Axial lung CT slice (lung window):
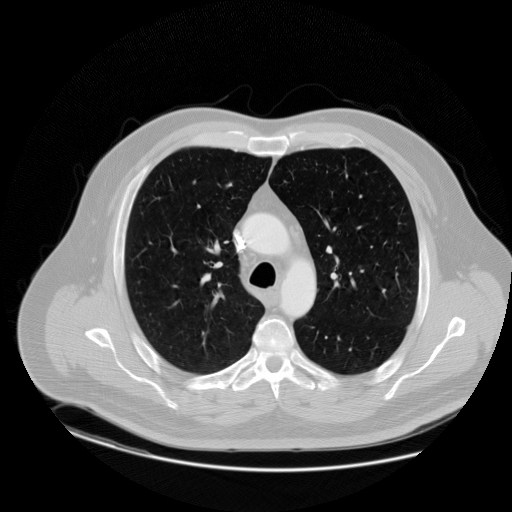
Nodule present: no